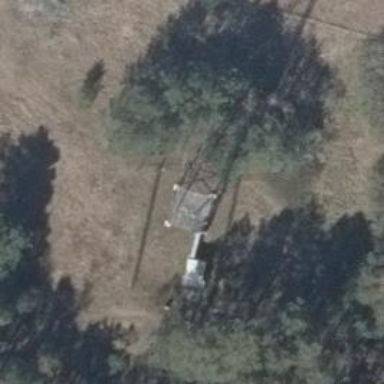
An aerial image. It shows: Mast tower used for communication.